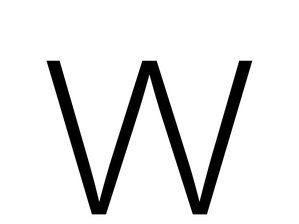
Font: Inter_ExtraLight